Question: my JS is creating objects that look like this:

Now I want to post it to a PHP page.
What I tried is this:
'''
var json = JSON.stringify(item_contents);
console.log(json);
jQ.post(
"http://somedomain.com/headlines/save_items/",
json,
function(data){
console.log("Data: ");
console.log(data);
alert("first success");
},
"json"
)
.success(function() {
alert("second success");
})
.error(function(data) {
alert("error: ");
console.log(data);
})
.complete(function() {
alert("complete");
});
'''
...and the output is always an error. I'm using cakePHP..
Any help? TIA!!!
EDIT:
Currently, what i have on my php page is:
'''
echo print_r($_POST);
'''
and im getting a blank or undefined ouput..
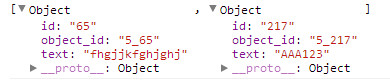
Answer: If you really want to post json, set variable name.
'''
jQ.post(
"http://somedomain.com/save_items.php",
{json: json}, //<--HERE
function(data){
console.log("Data: ");
console.log(data);
alert("first success");
},
"json"
)
.success(function() {
alert("second success");
})
.error(function(data) {
alert("error: ");
console.log(data);
})
.complete(function() {
alert("complete");
});
'''
In php use 'echo $_POST['json'];'
you also may want to just post object itself:
'''
jQ.post(url,object,function(data)
{
console.log('success',data);
}
,"json")
.error(function(data) {
console.log('error',data);
});
'''
in php use 'echo json_encode($_POST);'
be sure that is the same where js is.